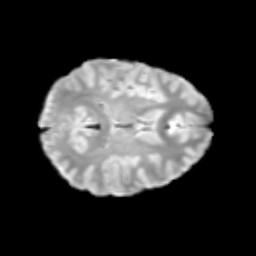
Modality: T2w
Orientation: axial
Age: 10
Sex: female
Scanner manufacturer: siemens
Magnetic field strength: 3 T
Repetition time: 3.8 s
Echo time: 0.07 s